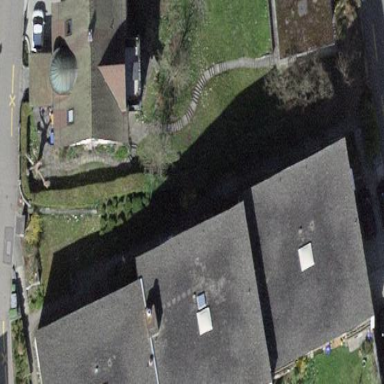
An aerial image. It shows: Residential building.